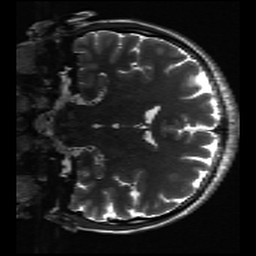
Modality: inplaneT2
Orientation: coronal